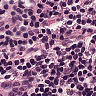
Metastatic tissue present: no